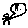
Label: line